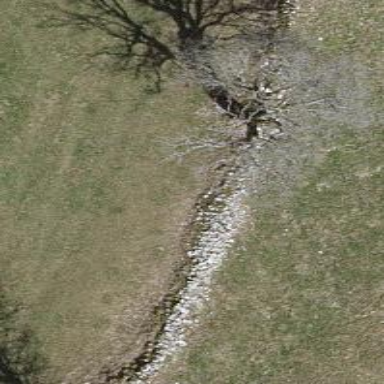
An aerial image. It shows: Wall is shown in the image.